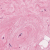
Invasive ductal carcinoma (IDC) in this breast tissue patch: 0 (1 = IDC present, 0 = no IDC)